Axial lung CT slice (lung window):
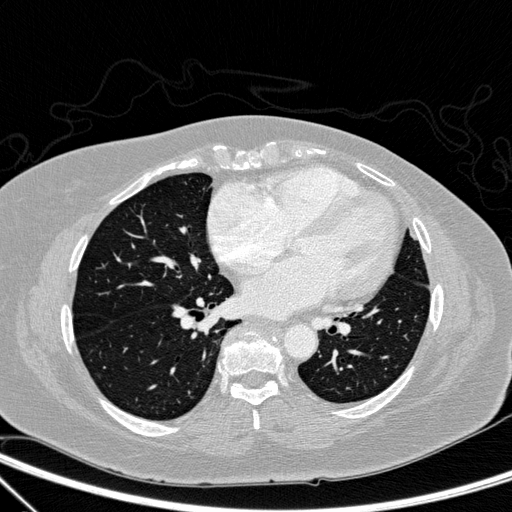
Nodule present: no